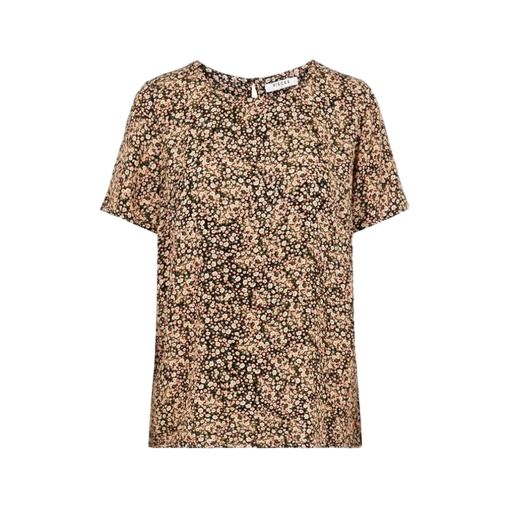
multicolor floral-print t-shirt only macy, floral short-sleeved shirt, black printed short-sleeve top only macy, white background